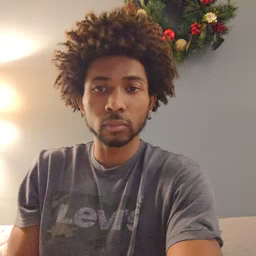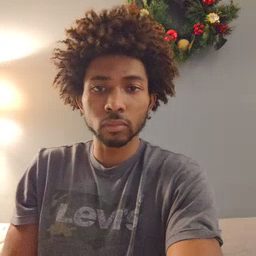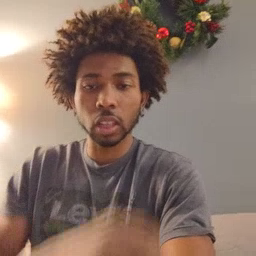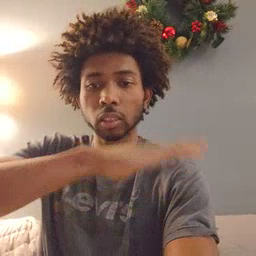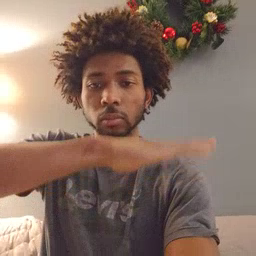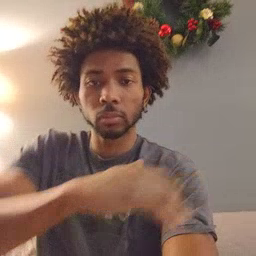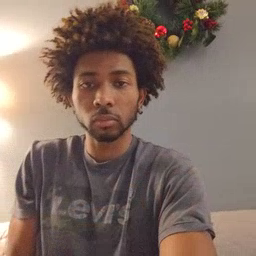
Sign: table